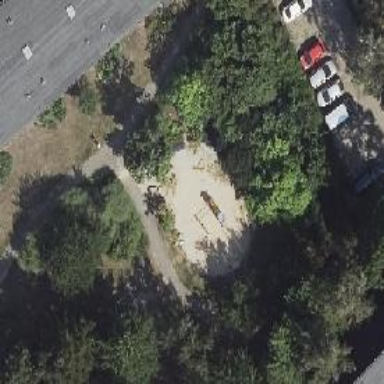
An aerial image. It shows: Playground area for leisure activities on the land.